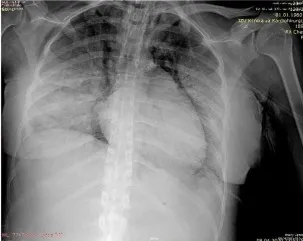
Chest radiograph taken following endotracheal intubation on the 6th post-delivery day showing progression of pnuemonia, subcutaneous emphysema, pneumomediastinum, and prominent right heart contours suggestive of right heart failure.
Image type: radiology (x_ray)